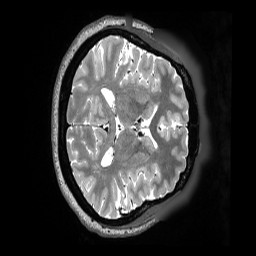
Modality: T2w
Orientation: axial
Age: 36
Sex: female